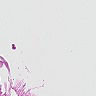
Metastatic tissue present: no